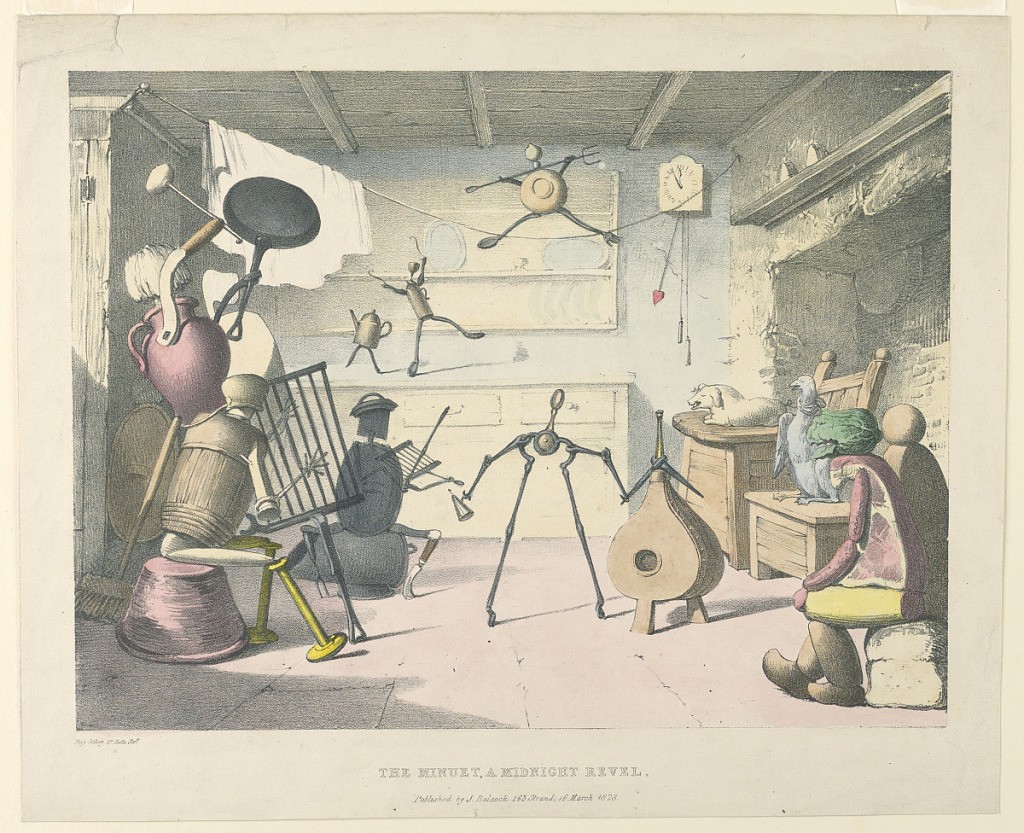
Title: The Minuet, a Midnight Revel
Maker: William Day, British, 1797 - 1845
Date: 1828
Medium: Hand-colored lithograph on paper
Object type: Print
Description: Horizontal rectangle. A kitchen scene in which all the furniture and foodstuffs have become humanly animated. Some dance, others walk a tight-rope, or look on. Title and publisher's name and date below.